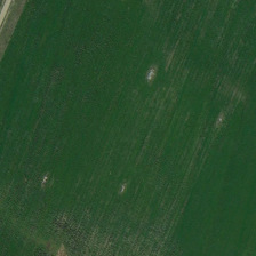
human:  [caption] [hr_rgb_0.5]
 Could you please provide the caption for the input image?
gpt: The ground is covered with grass.

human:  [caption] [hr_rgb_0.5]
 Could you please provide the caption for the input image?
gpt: There are large grass on the land.

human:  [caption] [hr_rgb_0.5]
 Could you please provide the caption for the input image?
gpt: A bare Road near the grass.

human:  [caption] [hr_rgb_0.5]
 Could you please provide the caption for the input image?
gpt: Naked Road next to pasture.

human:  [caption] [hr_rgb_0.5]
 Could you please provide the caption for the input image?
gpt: a vast area of grass is cultivated on the land.